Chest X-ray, PA view. Patient: 48 years old, sex F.
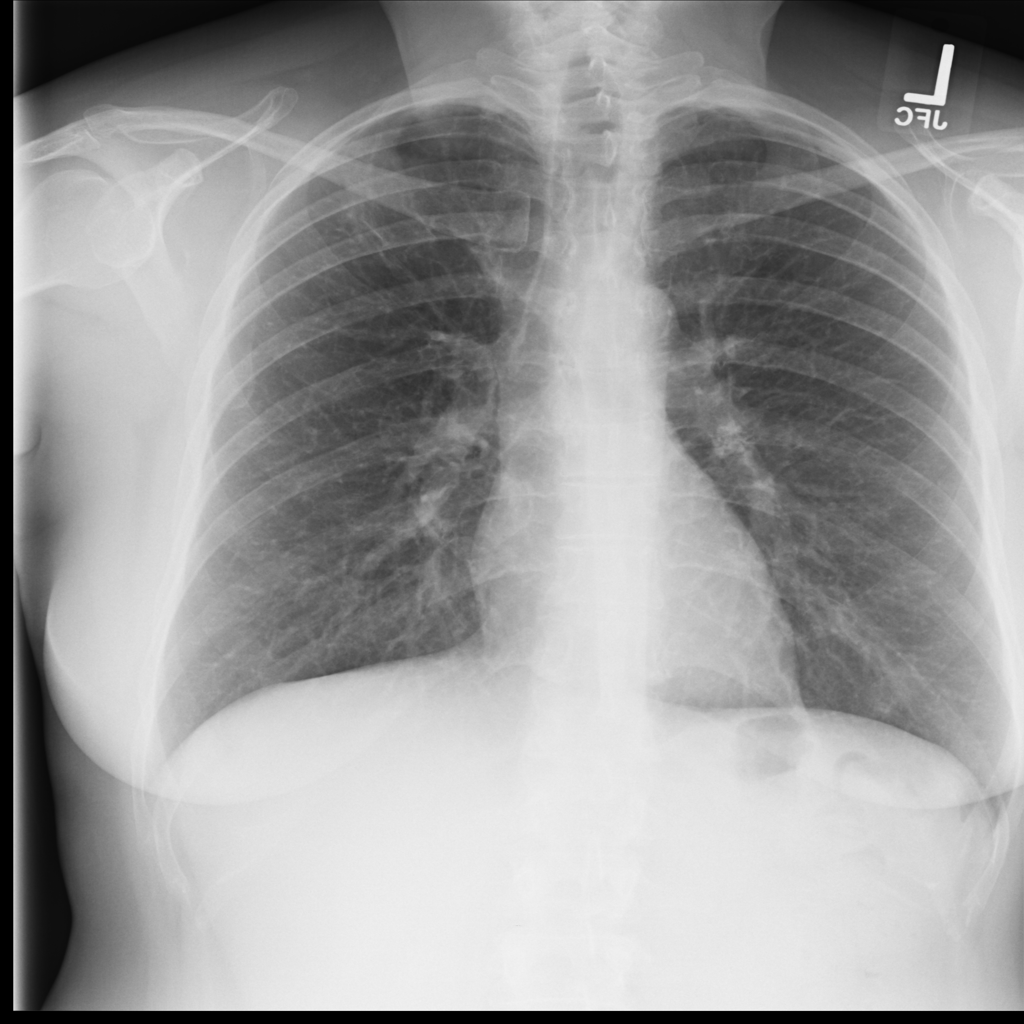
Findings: No Finding